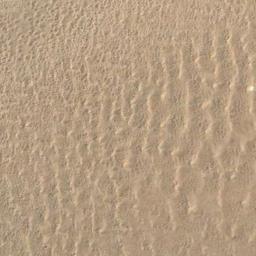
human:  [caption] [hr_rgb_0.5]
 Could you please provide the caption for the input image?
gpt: The desert is full of yellow sand .

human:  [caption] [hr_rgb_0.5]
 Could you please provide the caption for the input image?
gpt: This orange desert has some parallel lines .

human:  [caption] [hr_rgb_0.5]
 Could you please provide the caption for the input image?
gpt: This is a yellow desert with dense wavy stripes .

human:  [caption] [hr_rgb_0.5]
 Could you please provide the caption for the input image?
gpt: The desert has yellow sand and many sand ripples .

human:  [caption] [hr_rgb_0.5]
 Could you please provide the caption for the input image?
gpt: A yellow sandy desert with patterned stripes .